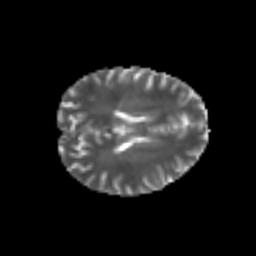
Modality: T2w
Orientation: axial
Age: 25
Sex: male
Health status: healthy